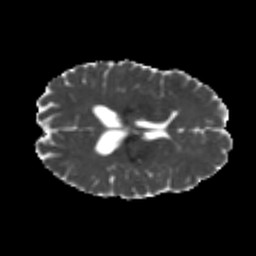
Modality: MD
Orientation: axial
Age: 26
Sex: male
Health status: healthy
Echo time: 0.074 s